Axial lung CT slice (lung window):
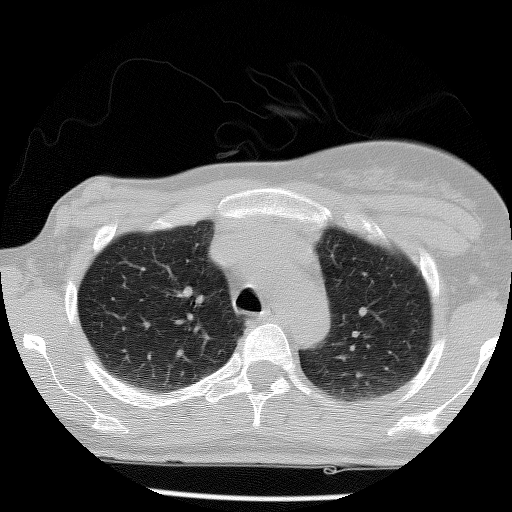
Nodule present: no